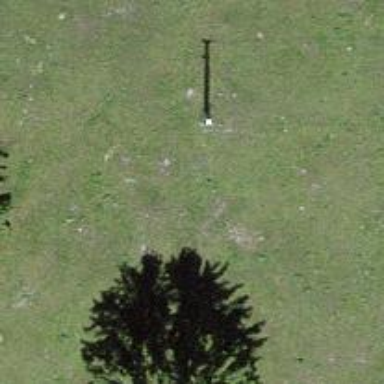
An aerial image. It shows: Power pole.